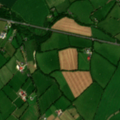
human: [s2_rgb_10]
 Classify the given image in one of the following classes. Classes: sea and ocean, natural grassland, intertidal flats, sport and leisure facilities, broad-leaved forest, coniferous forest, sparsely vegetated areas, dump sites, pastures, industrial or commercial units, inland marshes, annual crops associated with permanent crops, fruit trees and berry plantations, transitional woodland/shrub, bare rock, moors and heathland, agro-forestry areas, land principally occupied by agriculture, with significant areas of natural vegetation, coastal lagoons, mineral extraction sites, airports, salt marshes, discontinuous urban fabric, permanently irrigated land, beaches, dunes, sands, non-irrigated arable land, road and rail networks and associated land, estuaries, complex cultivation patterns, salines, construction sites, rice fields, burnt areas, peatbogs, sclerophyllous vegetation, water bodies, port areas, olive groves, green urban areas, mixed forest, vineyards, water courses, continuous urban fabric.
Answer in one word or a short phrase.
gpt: non-irrigated arable land, pastures, broad-leaved forest